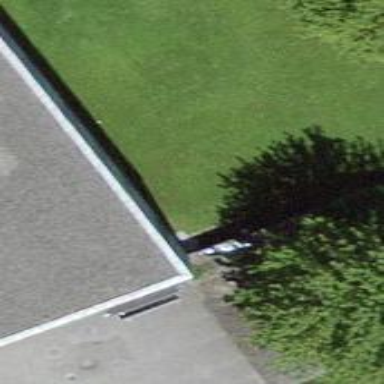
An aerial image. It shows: Flat-roofed garage.